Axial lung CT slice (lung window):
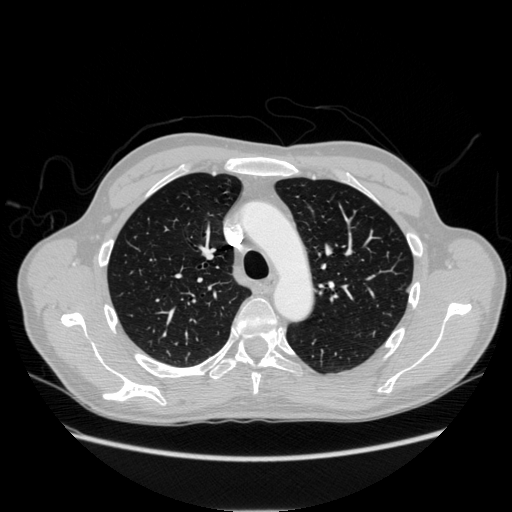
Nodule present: no